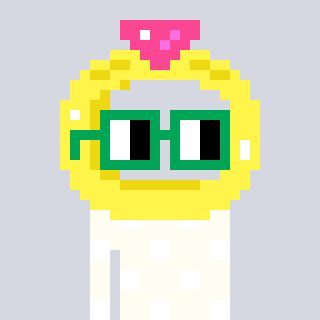
a pixel art character with square green glasses, a ring-shaped head and a grayscale-colored body on a cool background